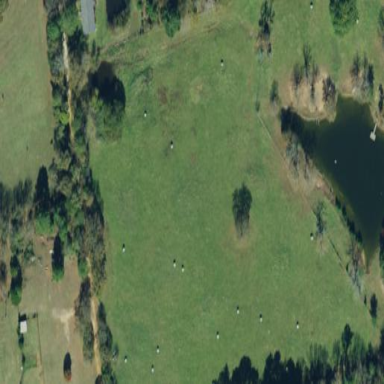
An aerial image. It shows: Pasture used as meadow.